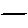
Label: square